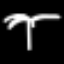
Label: palm tree